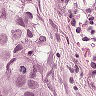
Metastatic tissue present: yes